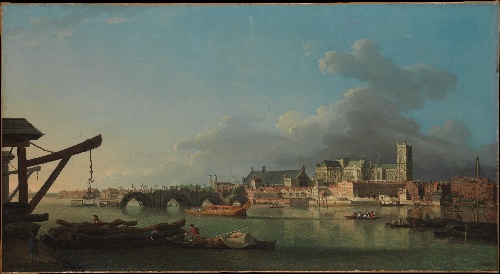
Title: The Building of Westminster Bridge
Artist: Samuel Scott
Artist bio: British, London ca. 1702–1772 Bath
Object type: Painting
Classification: Paintings
Medium: Oil on canvas
Dimensions: 24 x 44 3/8 in. (61 x 112.7 cm)
Department: European Paintings
Credit line: Purchase, Charles B. Curtis Fund and Joseph Pulitzer Bequest, 1944
Accession year: 1944
Repository: Metropolitan Museum of Art, New York, NY
Tags: Buildings|Bridges|Boats|Cathedrals|Rivers|London